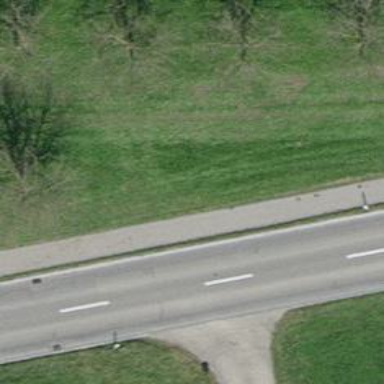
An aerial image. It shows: Cycleway.